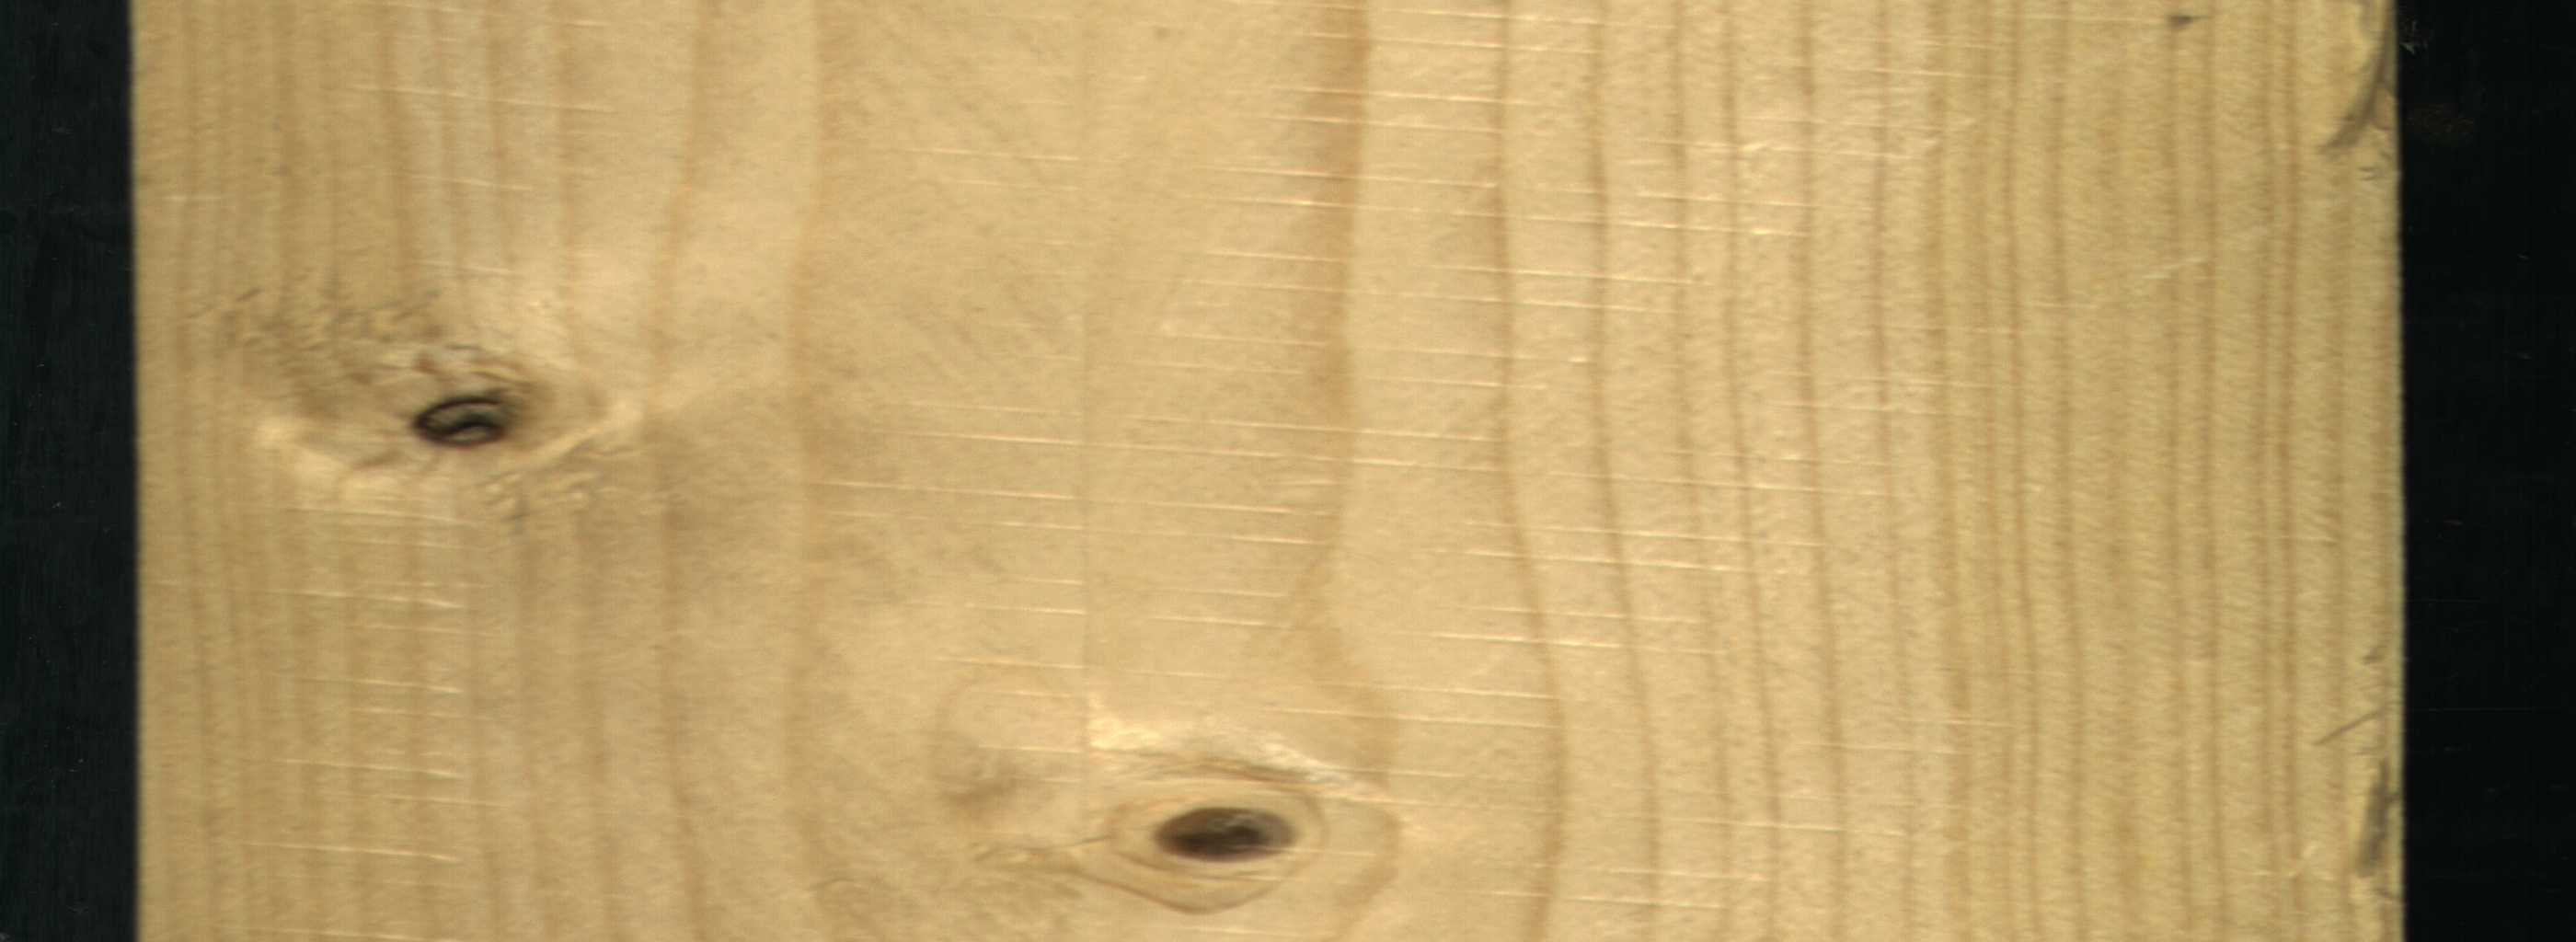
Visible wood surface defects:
Dead_Knot
Dead_Knot